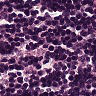
Metastatic tissue present: no